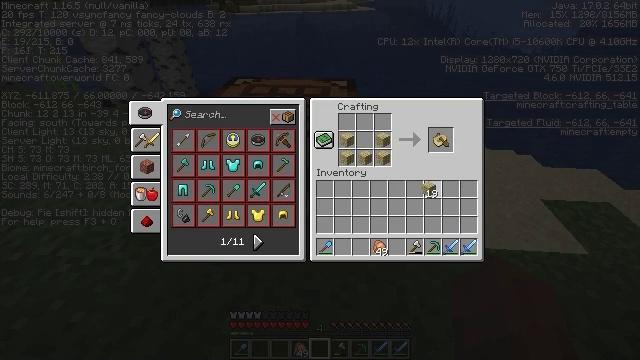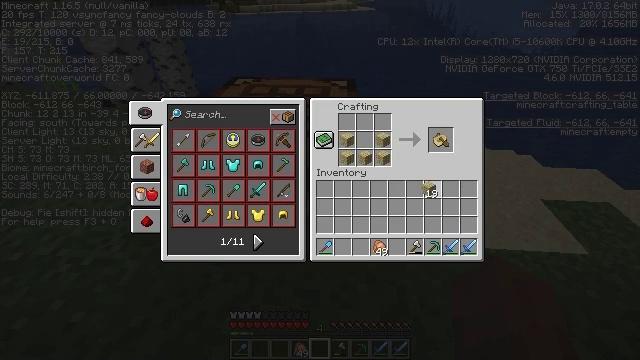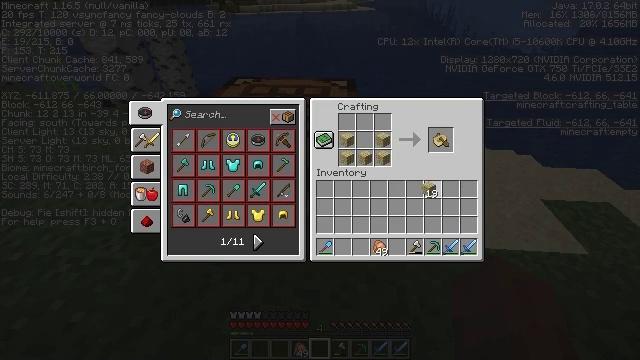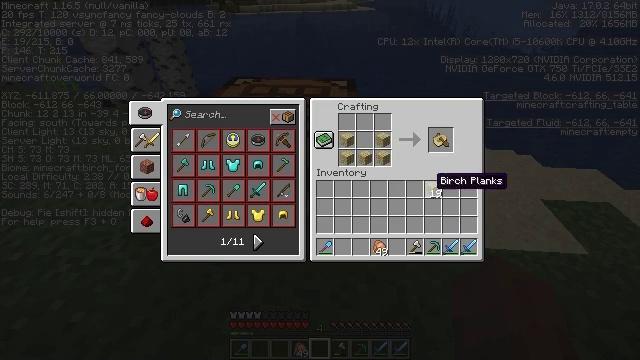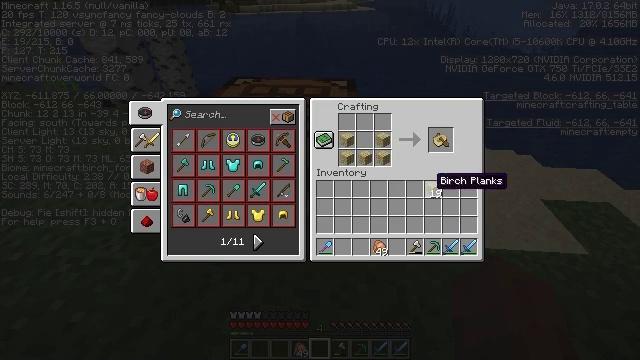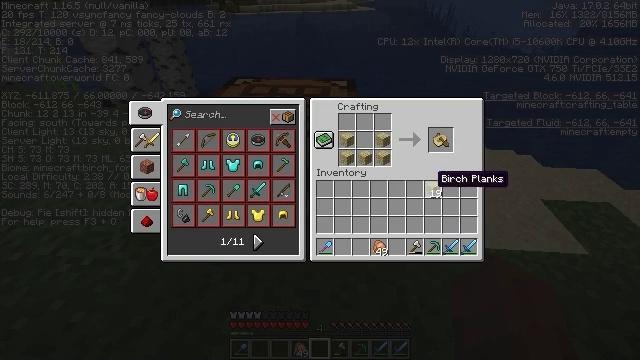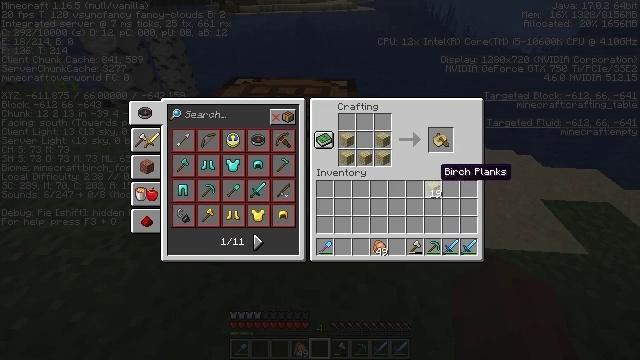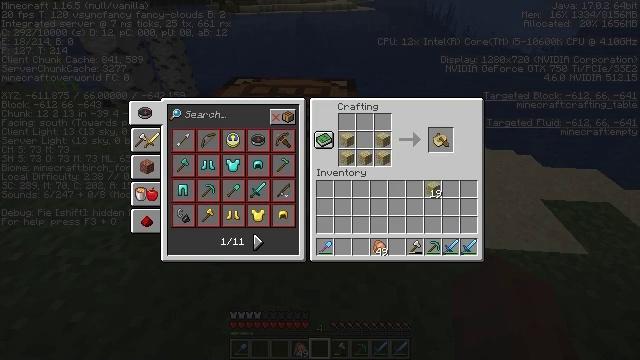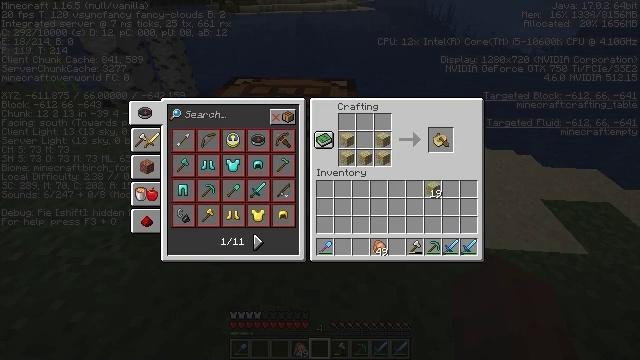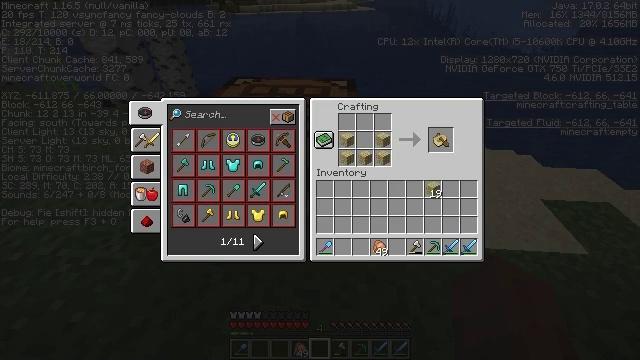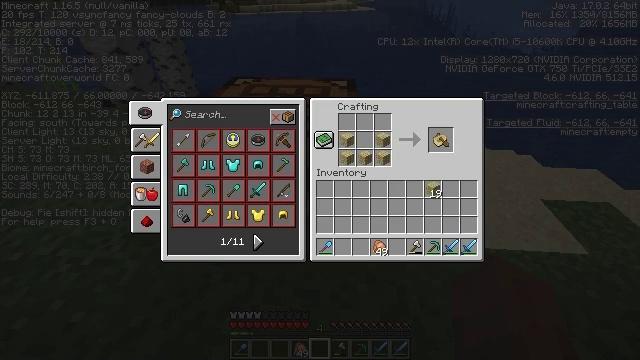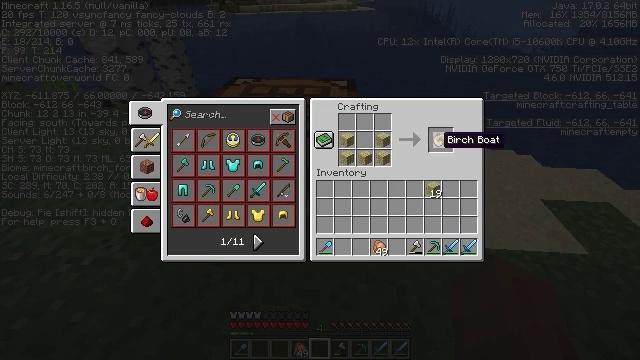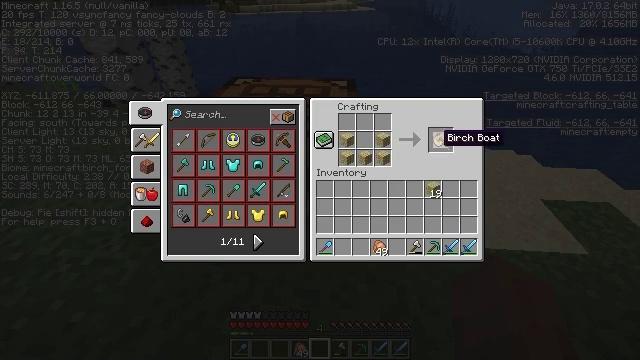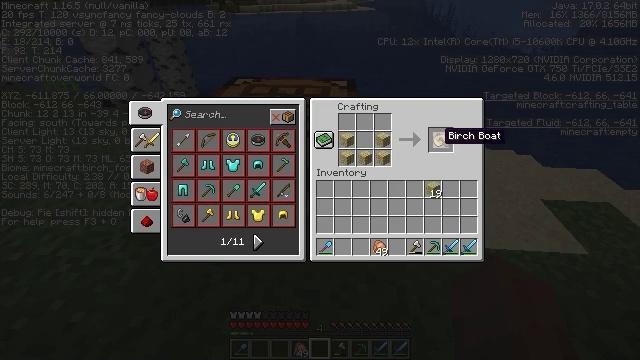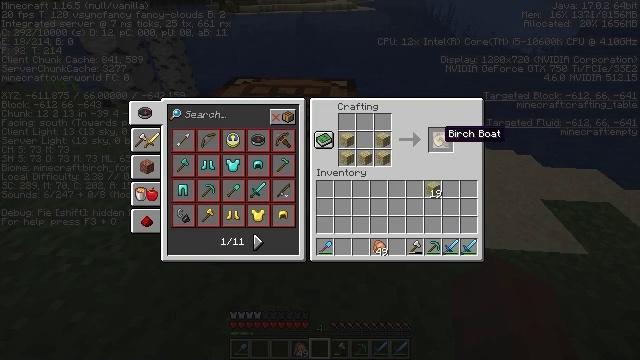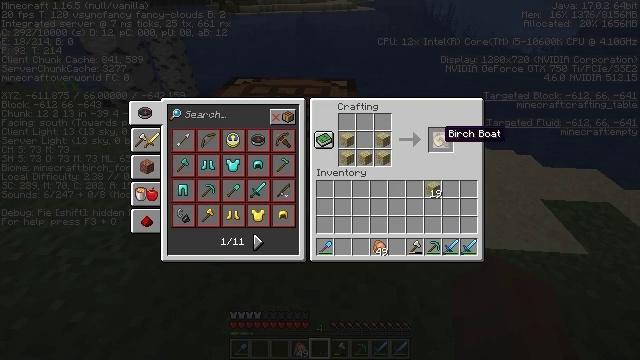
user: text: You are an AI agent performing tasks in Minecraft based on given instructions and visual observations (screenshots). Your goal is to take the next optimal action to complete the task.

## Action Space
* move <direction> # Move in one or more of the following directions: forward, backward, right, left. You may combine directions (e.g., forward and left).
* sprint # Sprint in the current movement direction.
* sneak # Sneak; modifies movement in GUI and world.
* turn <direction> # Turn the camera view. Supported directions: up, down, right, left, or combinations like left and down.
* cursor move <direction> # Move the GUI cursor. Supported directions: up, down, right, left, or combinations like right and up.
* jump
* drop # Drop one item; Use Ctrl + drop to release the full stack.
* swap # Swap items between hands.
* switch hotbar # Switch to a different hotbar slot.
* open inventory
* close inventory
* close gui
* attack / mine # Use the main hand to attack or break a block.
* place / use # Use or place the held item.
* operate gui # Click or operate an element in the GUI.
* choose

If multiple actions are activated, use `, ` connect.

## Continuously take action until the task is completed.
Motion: motion action
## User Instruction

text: Take birch planks to craft a birch boat.
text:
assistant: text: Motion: operate gui
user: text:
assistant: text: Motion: operate gui
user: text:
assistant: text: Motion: no_op
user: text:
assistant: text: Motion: no_op
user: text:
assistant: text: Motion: no_op
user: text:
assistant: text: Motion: sneak, cursor move up
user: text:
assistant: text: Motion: sneak, cursor move up
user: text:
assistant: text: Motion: sneak, cursor move up
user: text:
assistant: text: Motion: sneak
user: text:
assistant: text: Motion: sneak
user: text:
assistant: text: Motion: sneak
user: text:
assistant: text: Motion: sneak
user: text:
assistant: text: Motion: sneak
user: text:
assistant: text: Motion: sneak
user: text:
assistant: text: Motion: sneak
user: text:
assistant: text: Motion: sneak, operate gui
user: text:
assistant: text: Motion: sneak, operate gui
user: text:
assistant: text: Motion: sneak
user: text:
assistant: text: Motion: sneak
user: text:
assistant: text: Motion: sneak
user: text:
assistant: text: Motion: sneak